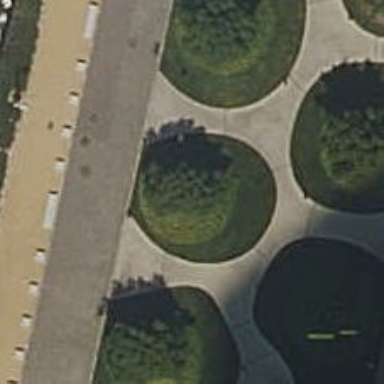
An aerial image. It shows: Semi-evergreen broadleaved tree.